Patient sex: F
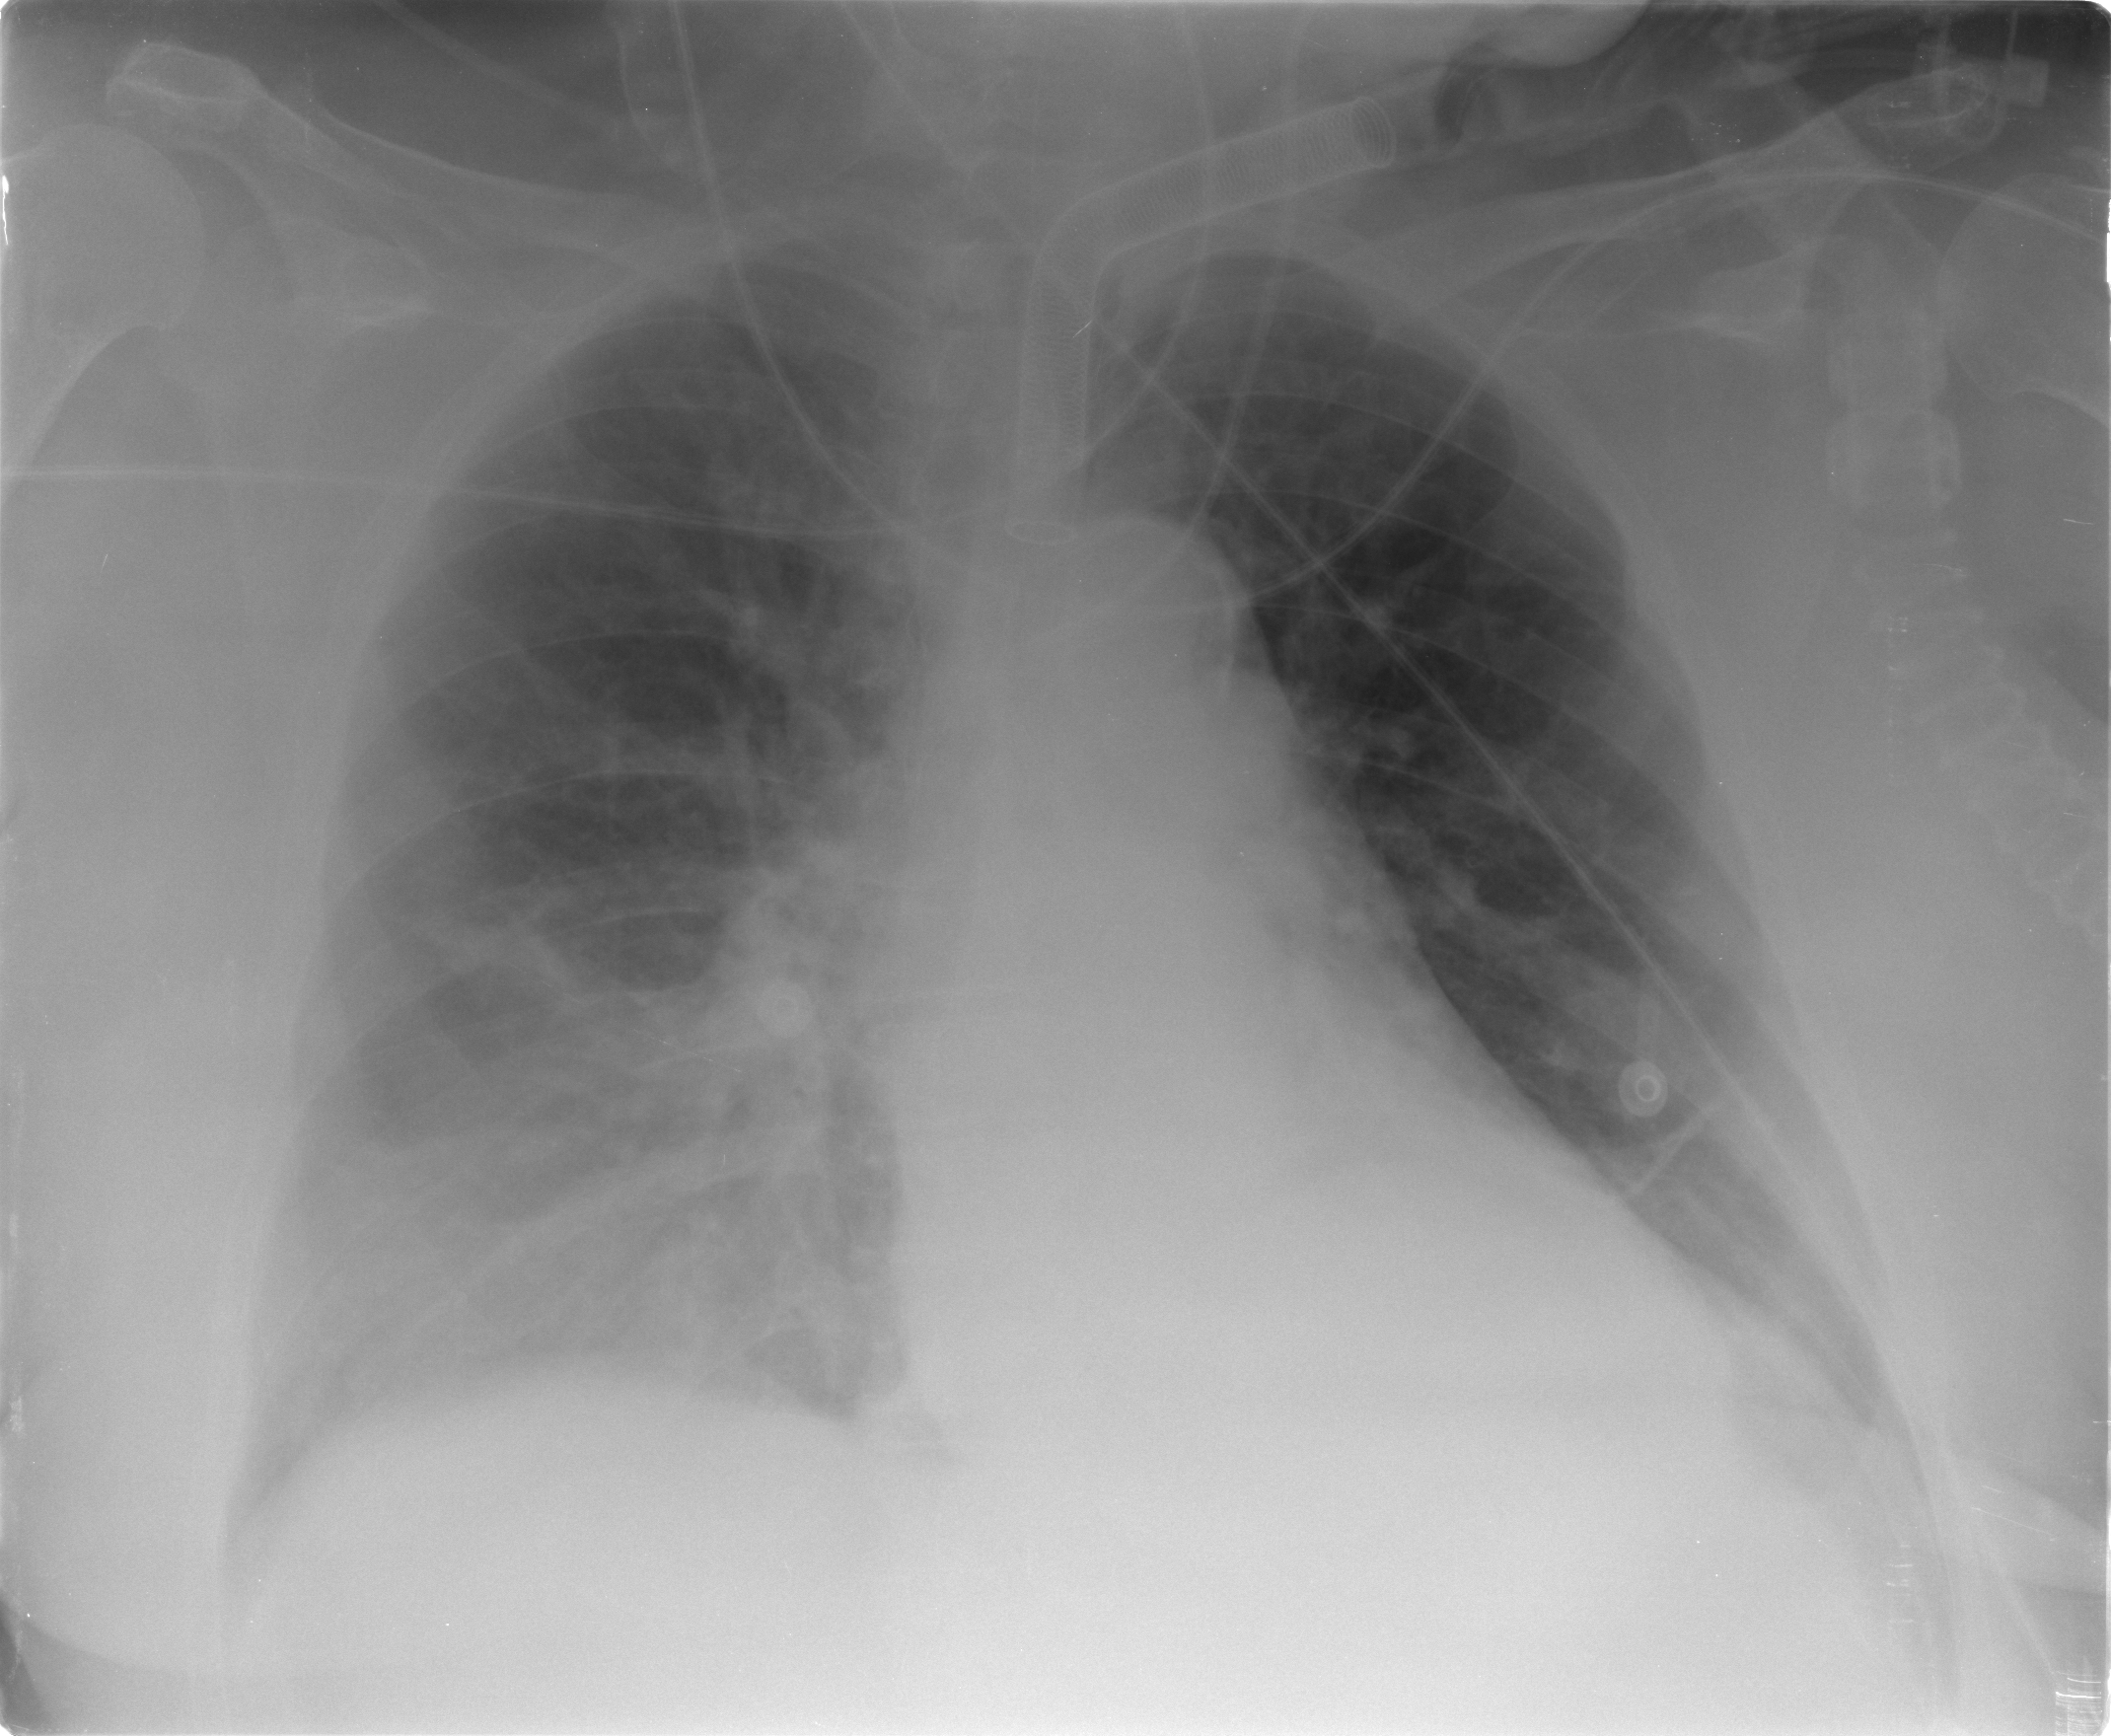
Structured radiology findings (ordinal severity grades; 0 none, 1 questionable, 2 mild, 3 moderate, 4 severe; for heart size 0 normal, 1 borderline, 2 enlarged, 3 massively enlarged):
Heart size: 1
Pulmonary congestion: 1
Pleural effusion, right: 2
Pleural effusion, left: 2
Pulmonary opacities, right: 1
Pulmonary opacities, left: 1
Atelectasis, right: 2
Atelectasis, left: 2